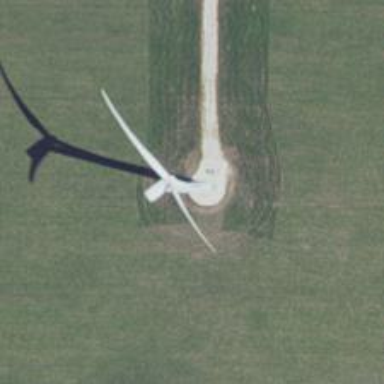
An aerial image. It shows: Wind generator powered by horizontal-axis wind turbine.